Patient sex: F
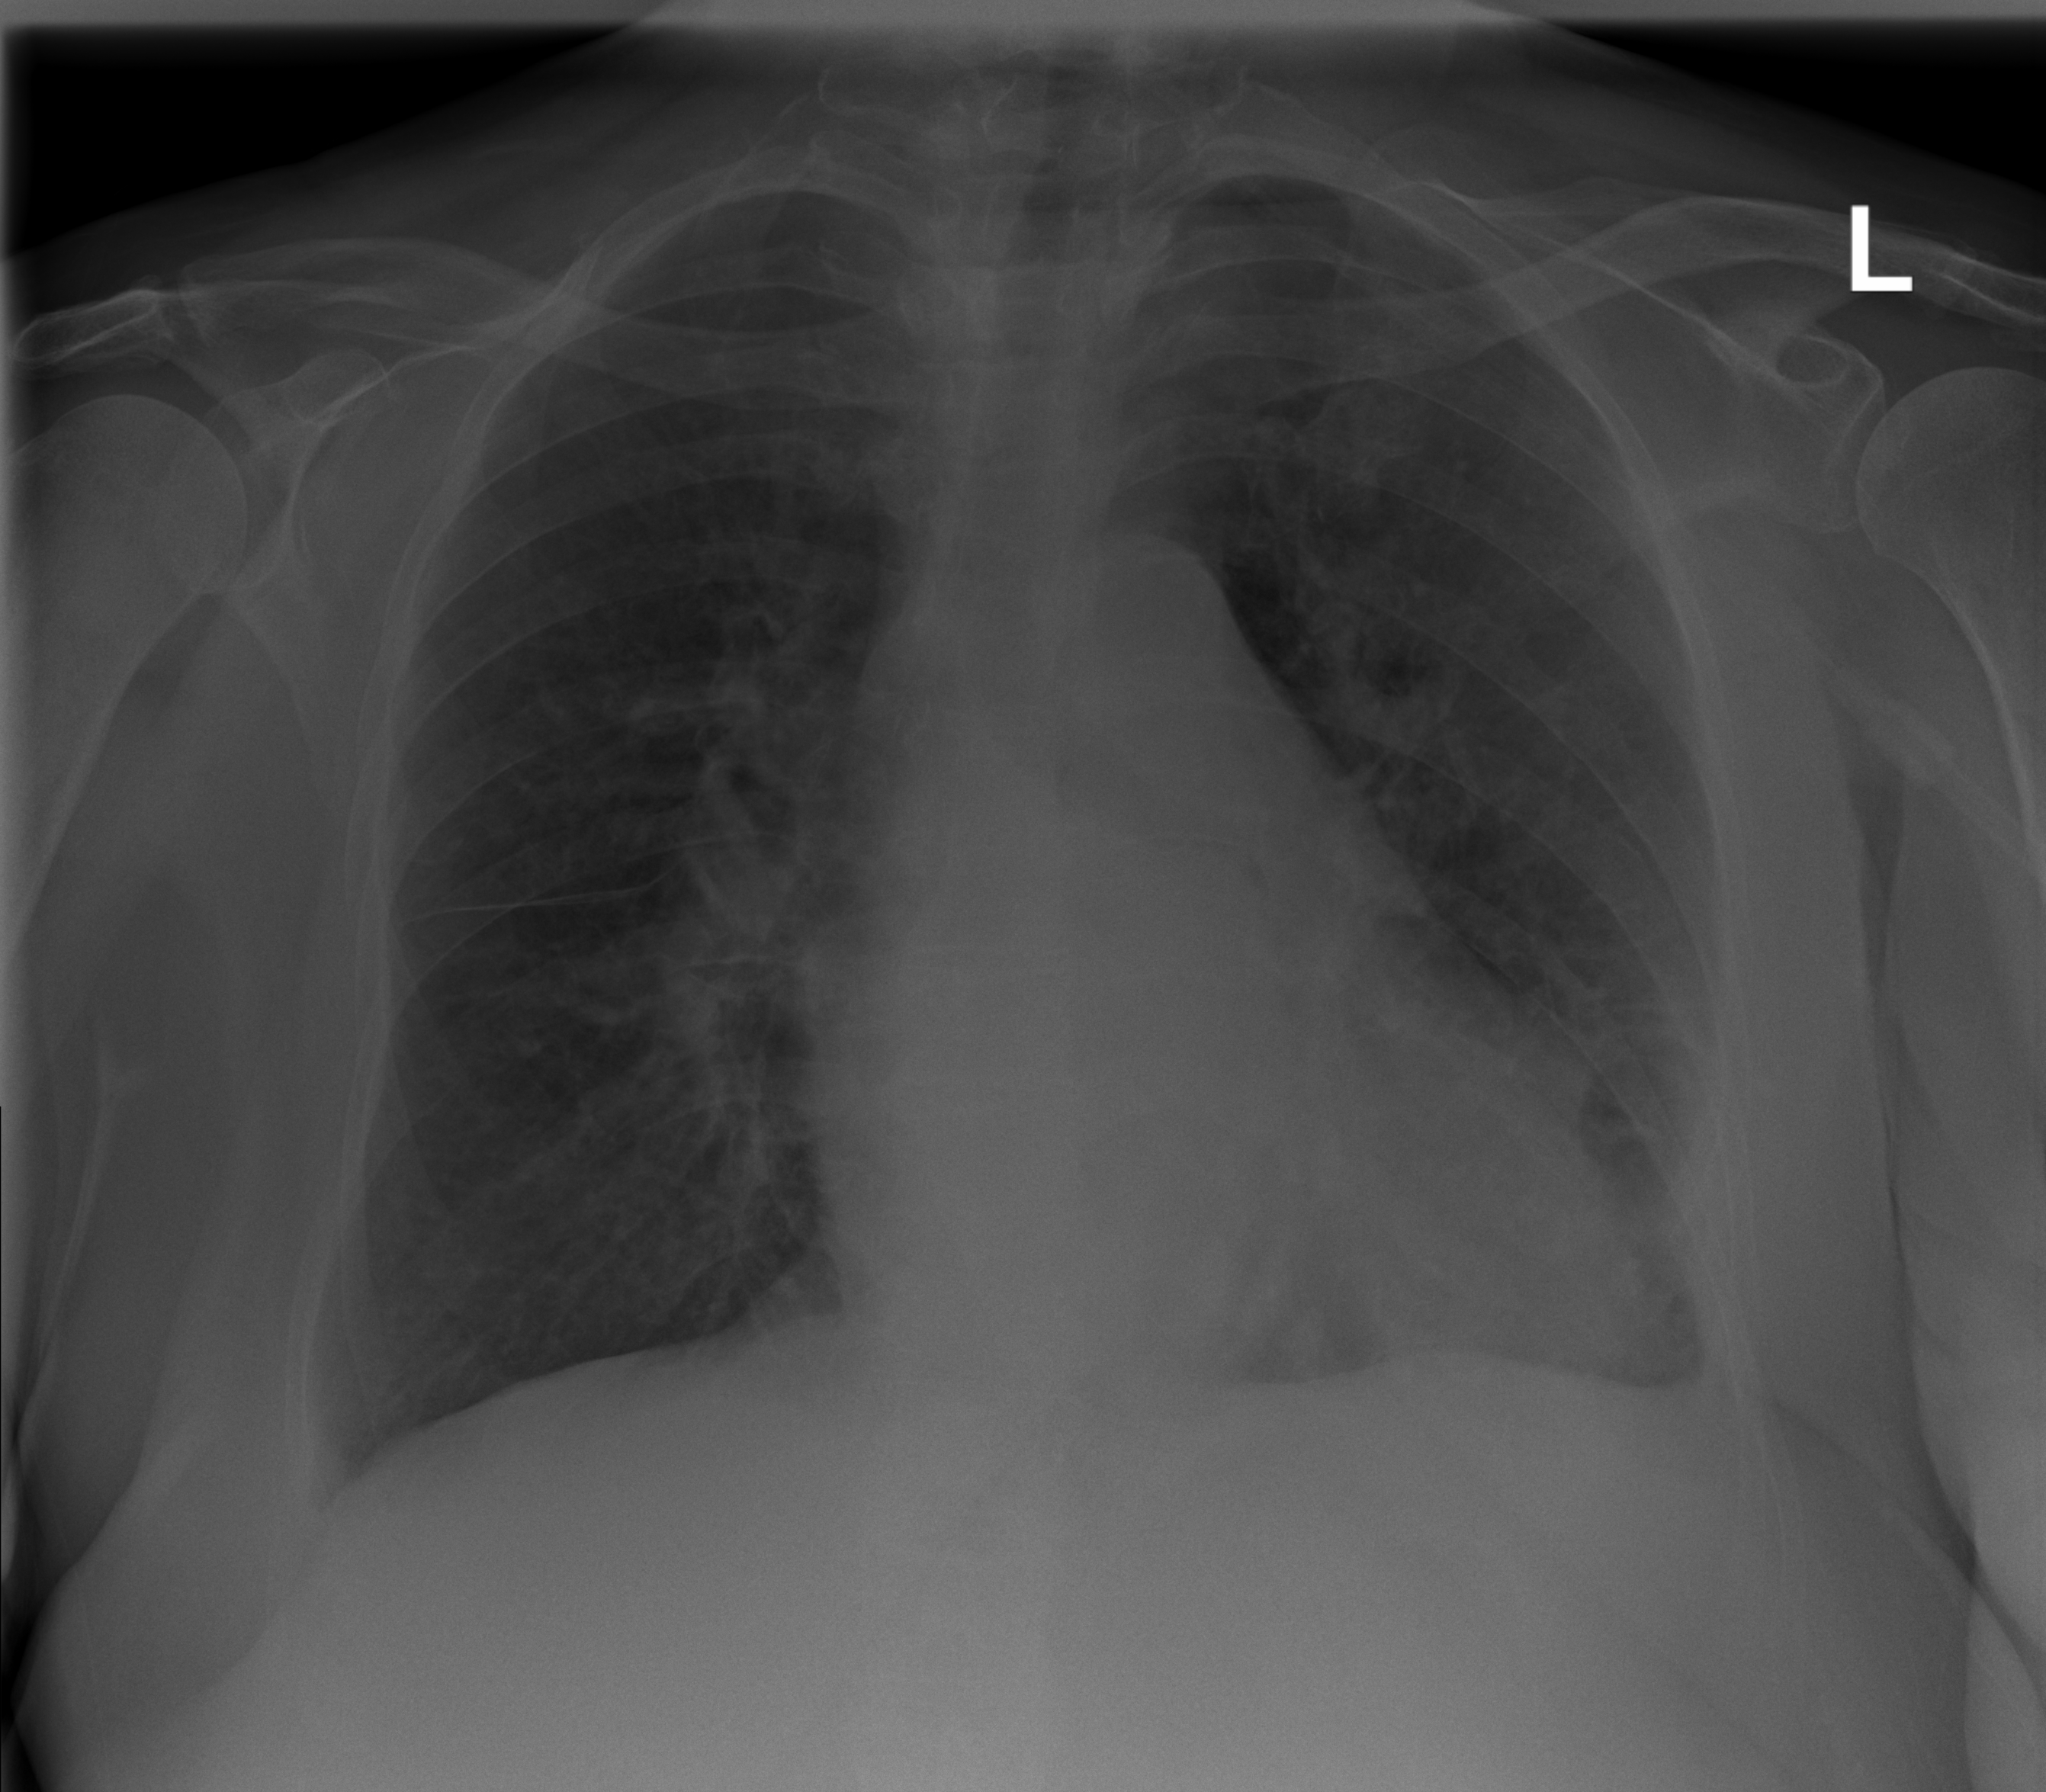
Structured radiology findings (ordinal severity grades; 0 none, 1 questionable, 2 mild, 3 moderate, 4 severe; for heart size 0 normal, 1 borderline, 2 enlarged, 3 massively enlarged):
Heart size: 2
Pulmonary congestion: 0
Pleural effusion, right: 1
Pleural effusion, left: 2
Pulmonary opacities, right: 0
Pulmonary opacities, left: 2
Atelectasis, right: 2
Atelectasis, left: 2